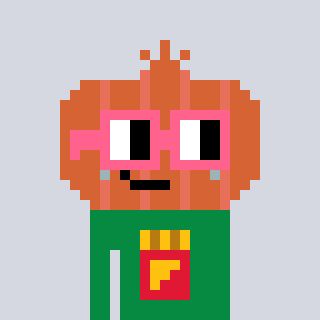
a pixel art character with square pink glasses, a onion-shaped head and a green-colored body on a cool background